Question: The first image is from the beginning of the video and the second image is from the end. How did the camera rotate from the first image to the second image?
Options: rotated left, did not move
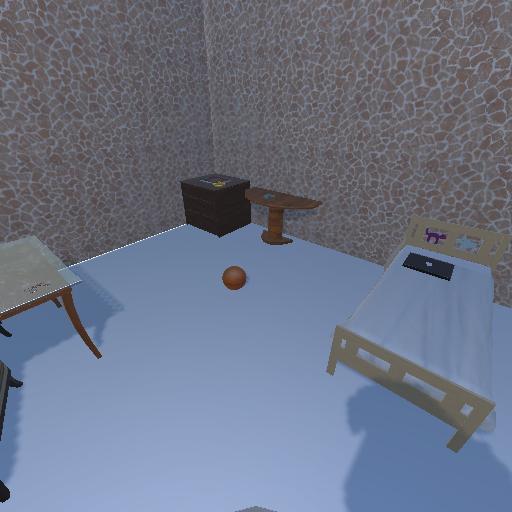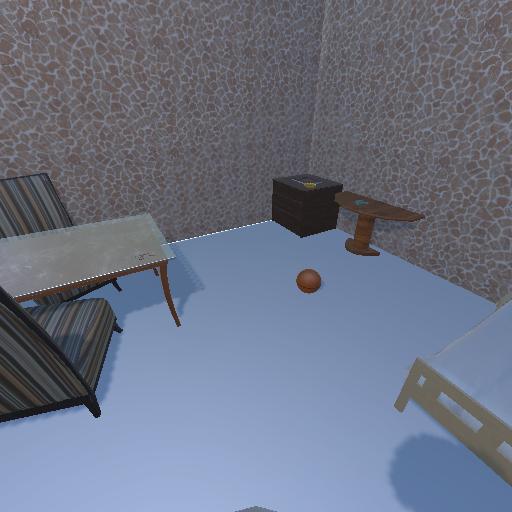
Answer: rotated left